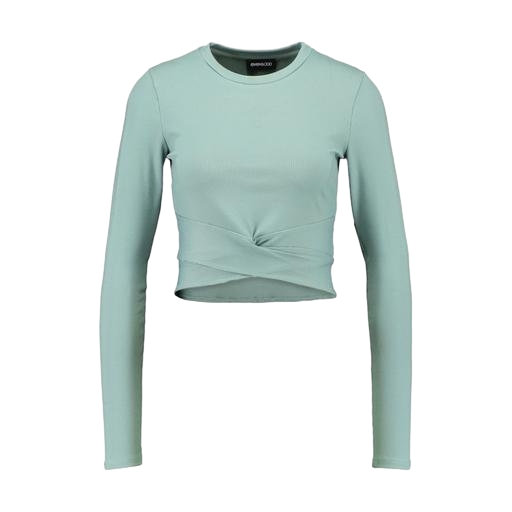
her longsleeve top, long-sleeve top, longsleeve t-shirt, white background